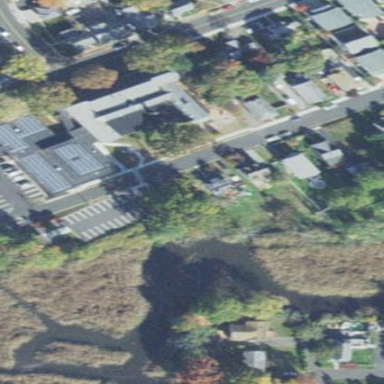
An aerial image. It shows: Community centre building.